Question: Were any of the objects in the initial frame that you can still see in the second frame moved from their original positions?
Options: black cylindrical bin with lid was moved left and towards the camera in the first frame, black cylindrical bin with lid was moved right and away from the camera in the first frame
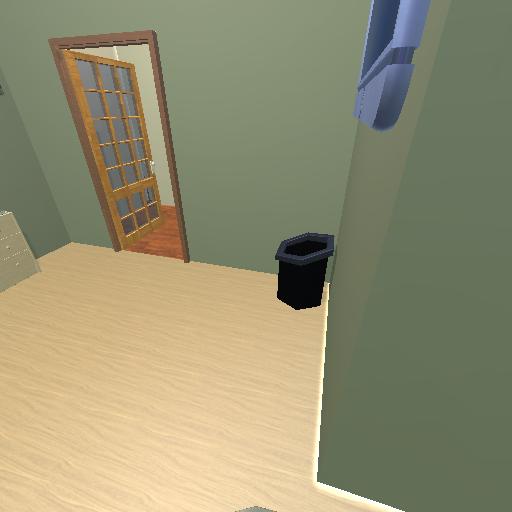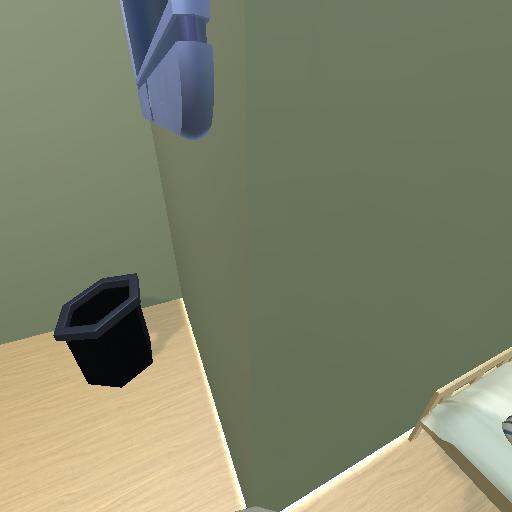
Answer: black cylindrical bin with lid was moved left and towards the camera in the first frame